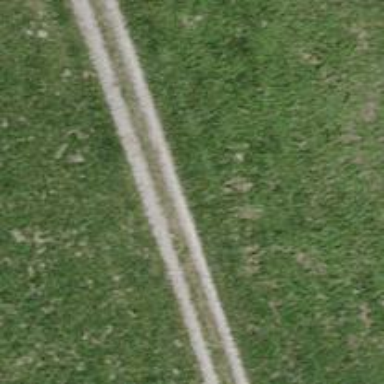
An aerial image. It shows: Track with grade 3 pebblestone surface.